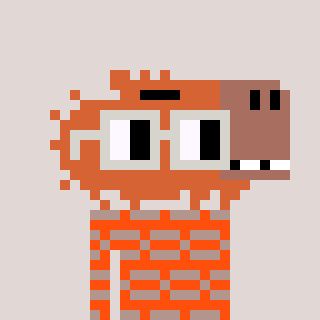
a pixel art character with square light gray glasses, a capybara-shaped head and a orange-colored body on a warm background